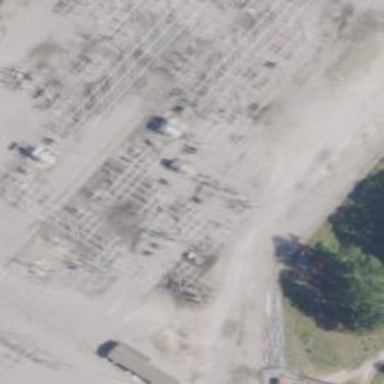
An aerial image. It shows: Fenced power substation at the transmission level.